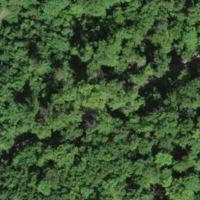
EUNIS habitat code: 41
Species observed at this site:
Lathyrus vernus